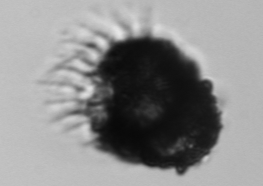
Label: Stenosemella_pacifica